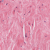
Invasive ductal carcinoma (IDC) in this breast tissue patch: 0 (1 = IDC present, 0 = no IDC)